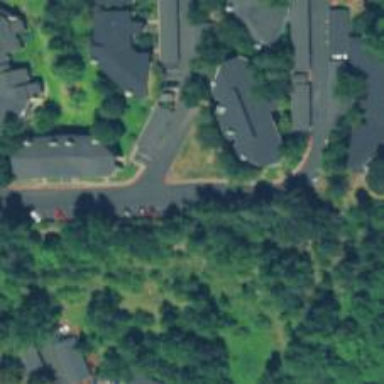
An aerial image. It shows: Driveway.